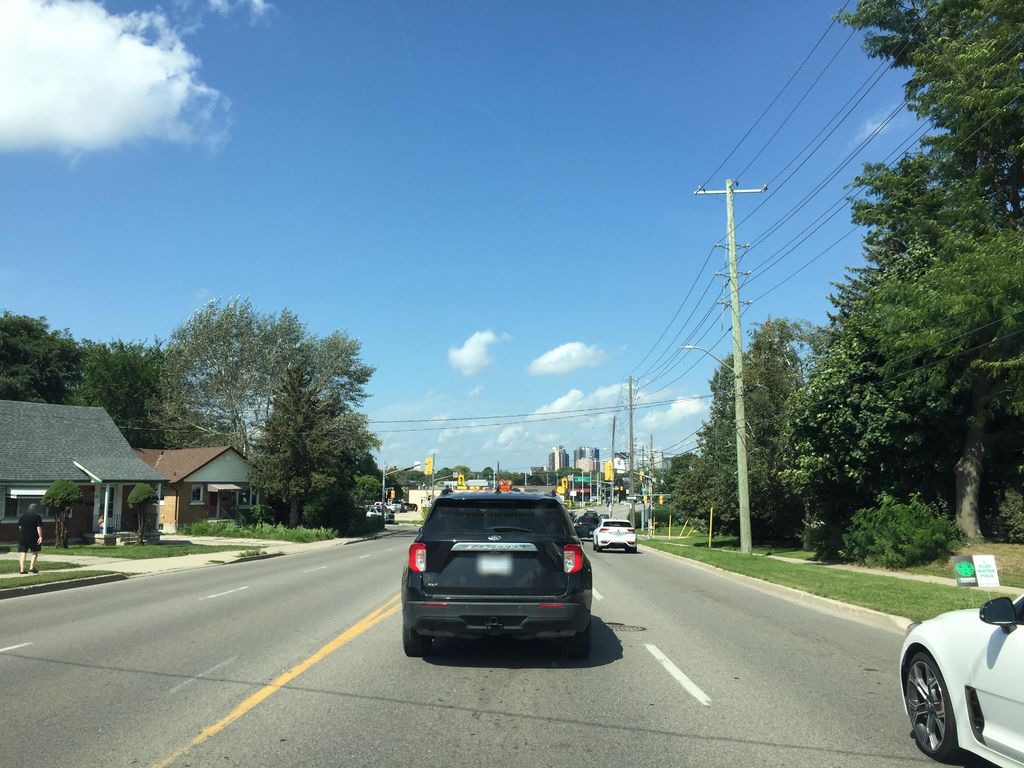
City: kitchener-waterloo